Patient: sex M, age 58
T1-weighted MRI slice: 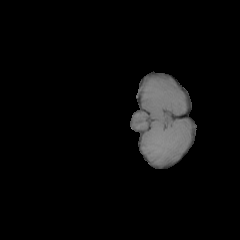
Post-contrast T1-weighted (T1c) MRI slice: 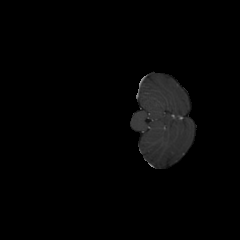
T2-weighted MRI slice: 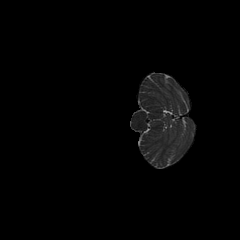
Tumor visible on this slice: no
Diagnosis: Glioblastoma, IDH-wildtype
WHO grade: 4